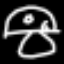
Label: mushroom